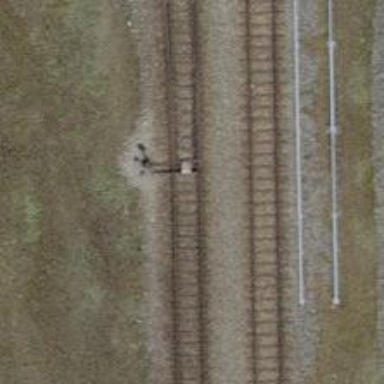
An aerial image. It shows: Railway switch.